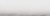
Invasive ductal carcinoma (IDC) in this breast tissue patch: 0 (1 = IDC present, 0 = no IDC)